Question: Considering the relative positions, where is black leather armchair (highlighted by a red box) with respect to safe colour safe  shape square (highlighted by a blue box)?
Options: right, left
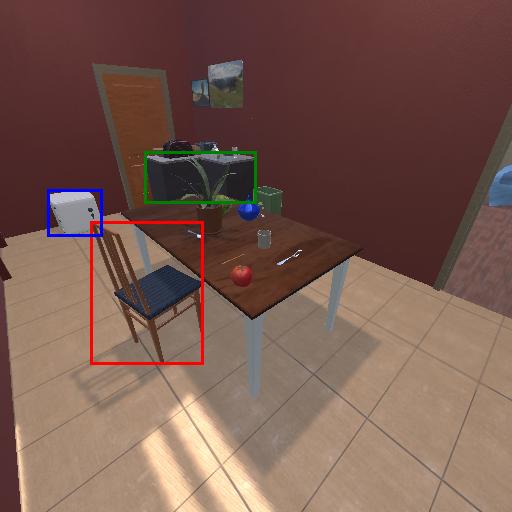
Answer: right